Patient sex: F
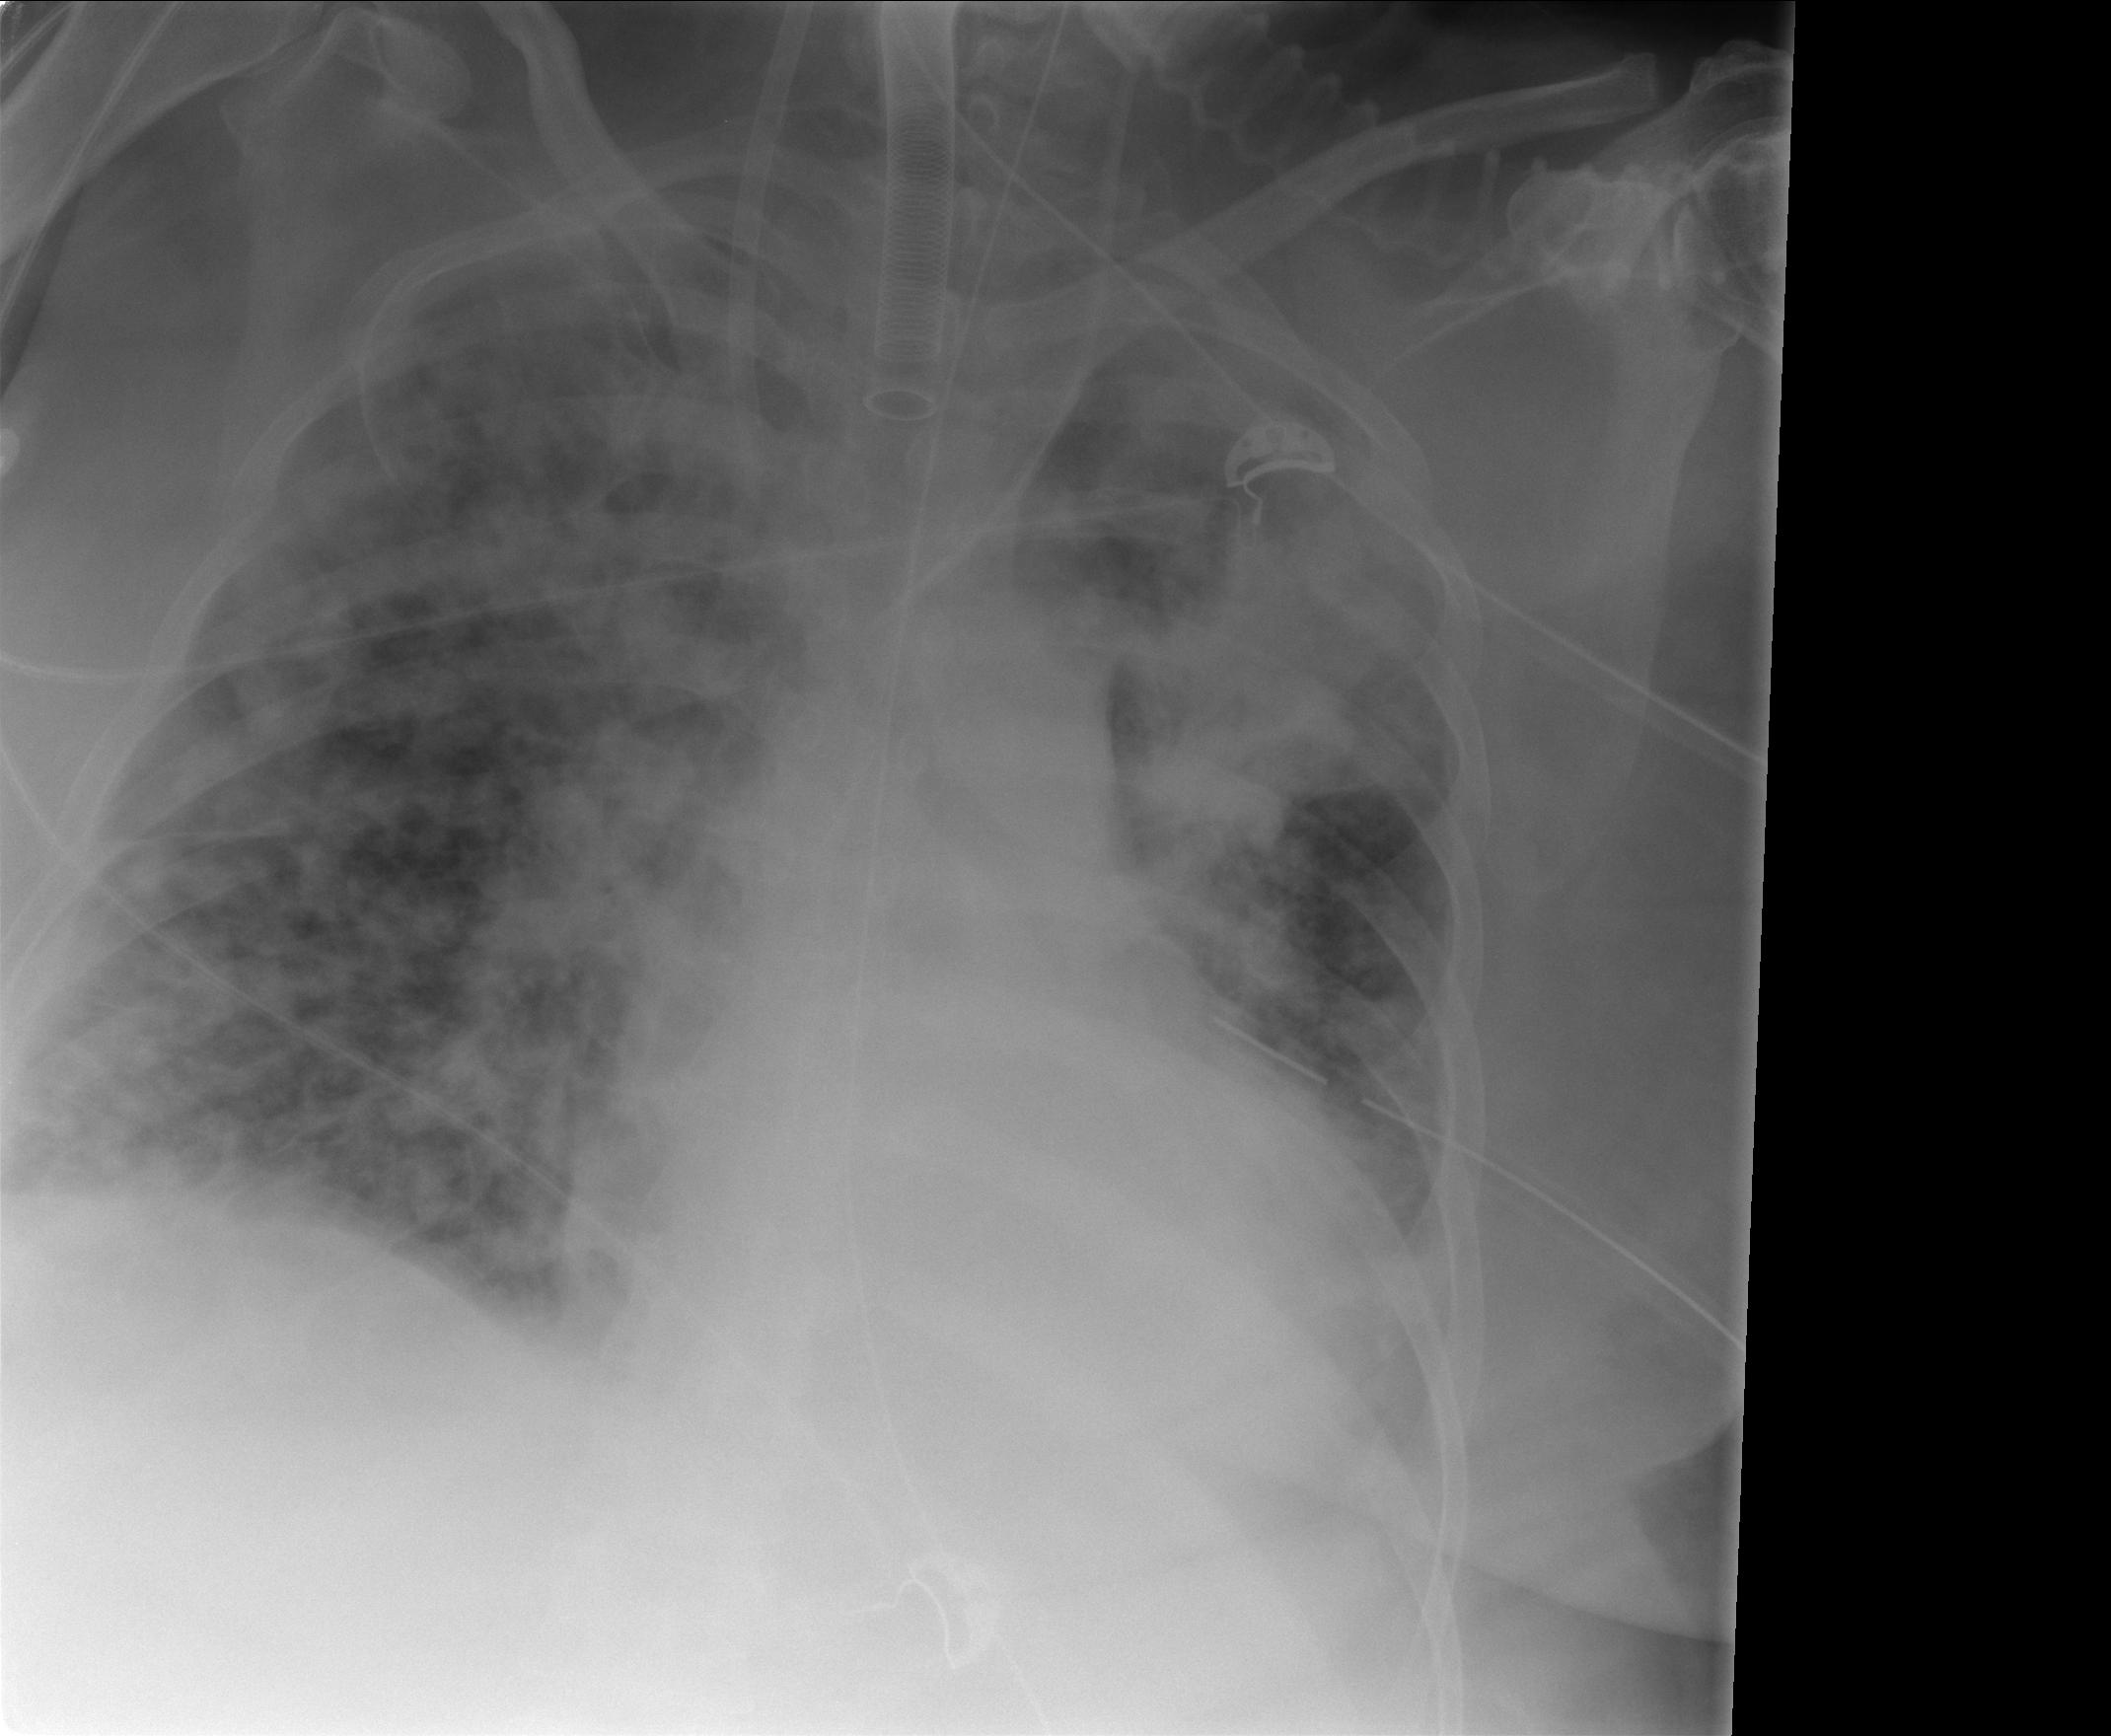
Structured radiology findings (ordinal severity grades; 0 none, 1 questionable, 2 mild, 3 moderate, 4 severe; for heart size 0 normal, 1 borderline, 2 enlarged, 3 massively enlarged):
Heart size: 0
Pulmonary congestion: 2
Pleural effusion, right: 2
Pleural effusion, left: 2
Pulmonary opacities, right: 3
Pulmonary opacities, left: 3
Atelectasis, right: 2
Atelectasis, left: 2